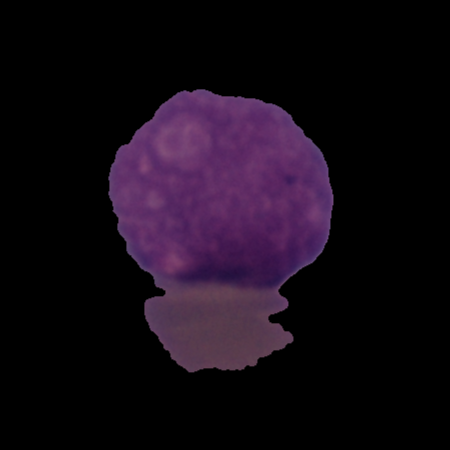
Label: cancer